Field crop: maize
Growth stage: 2
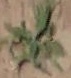
Species: atriplex